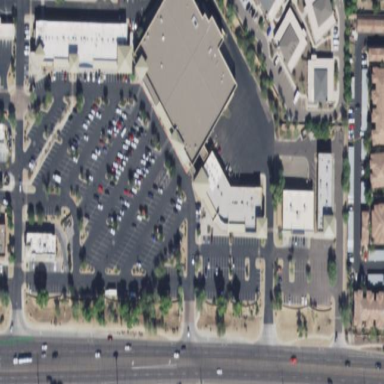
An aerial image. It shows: Supermarket located in building.